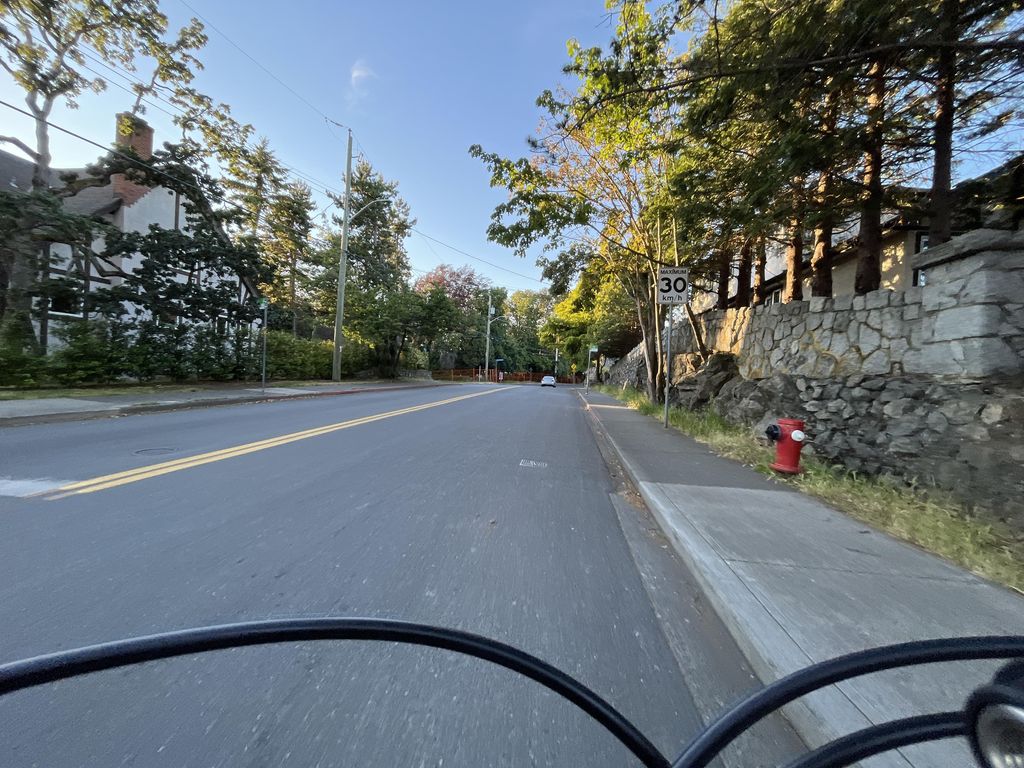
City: victoria